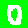
Digit: 0